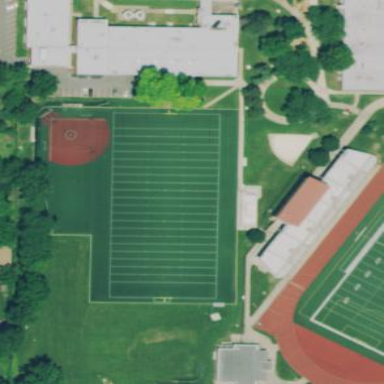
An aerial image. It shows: American football pitch.